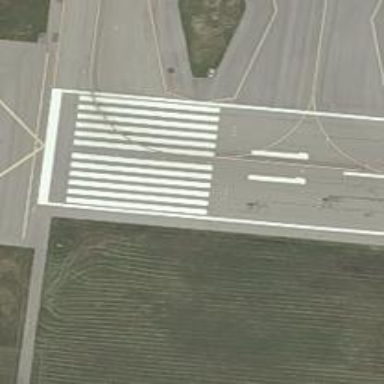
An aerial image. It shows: Runway at airport.